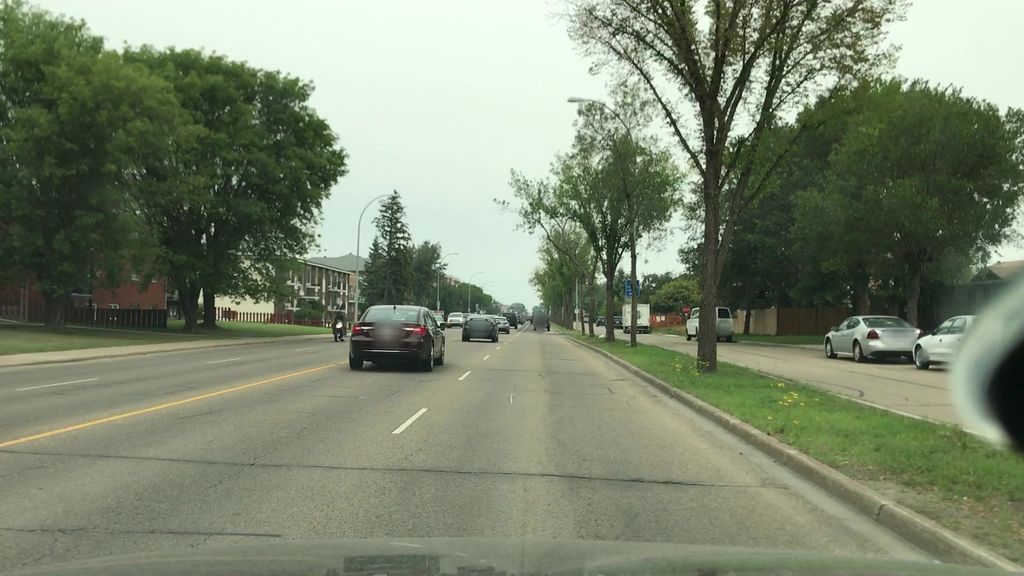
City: edmonton